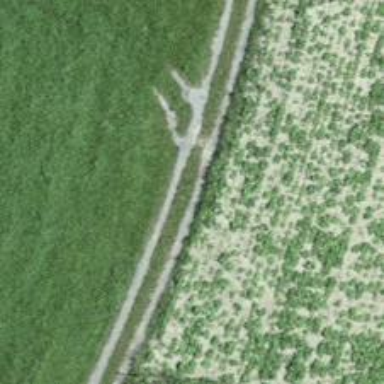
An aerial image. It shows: Grass track with grade4 surface.